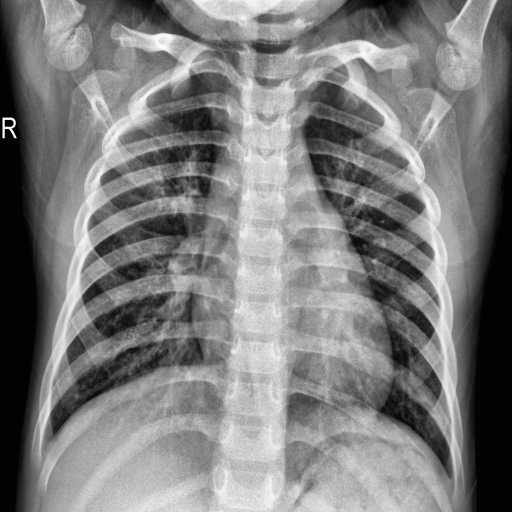
Finding: NORMAL